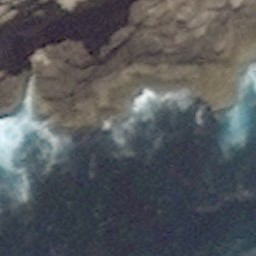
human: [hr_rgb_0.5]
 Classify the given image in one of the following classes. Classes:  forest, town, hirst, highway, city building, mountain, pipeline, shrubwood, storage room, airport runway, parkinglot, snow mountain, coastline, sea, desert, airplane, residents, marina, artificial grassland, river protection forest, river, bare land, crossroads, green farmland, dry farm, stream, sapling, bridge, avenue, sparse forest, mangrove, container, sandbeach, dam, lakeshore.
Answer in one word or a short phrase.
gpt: coastline